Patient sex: F
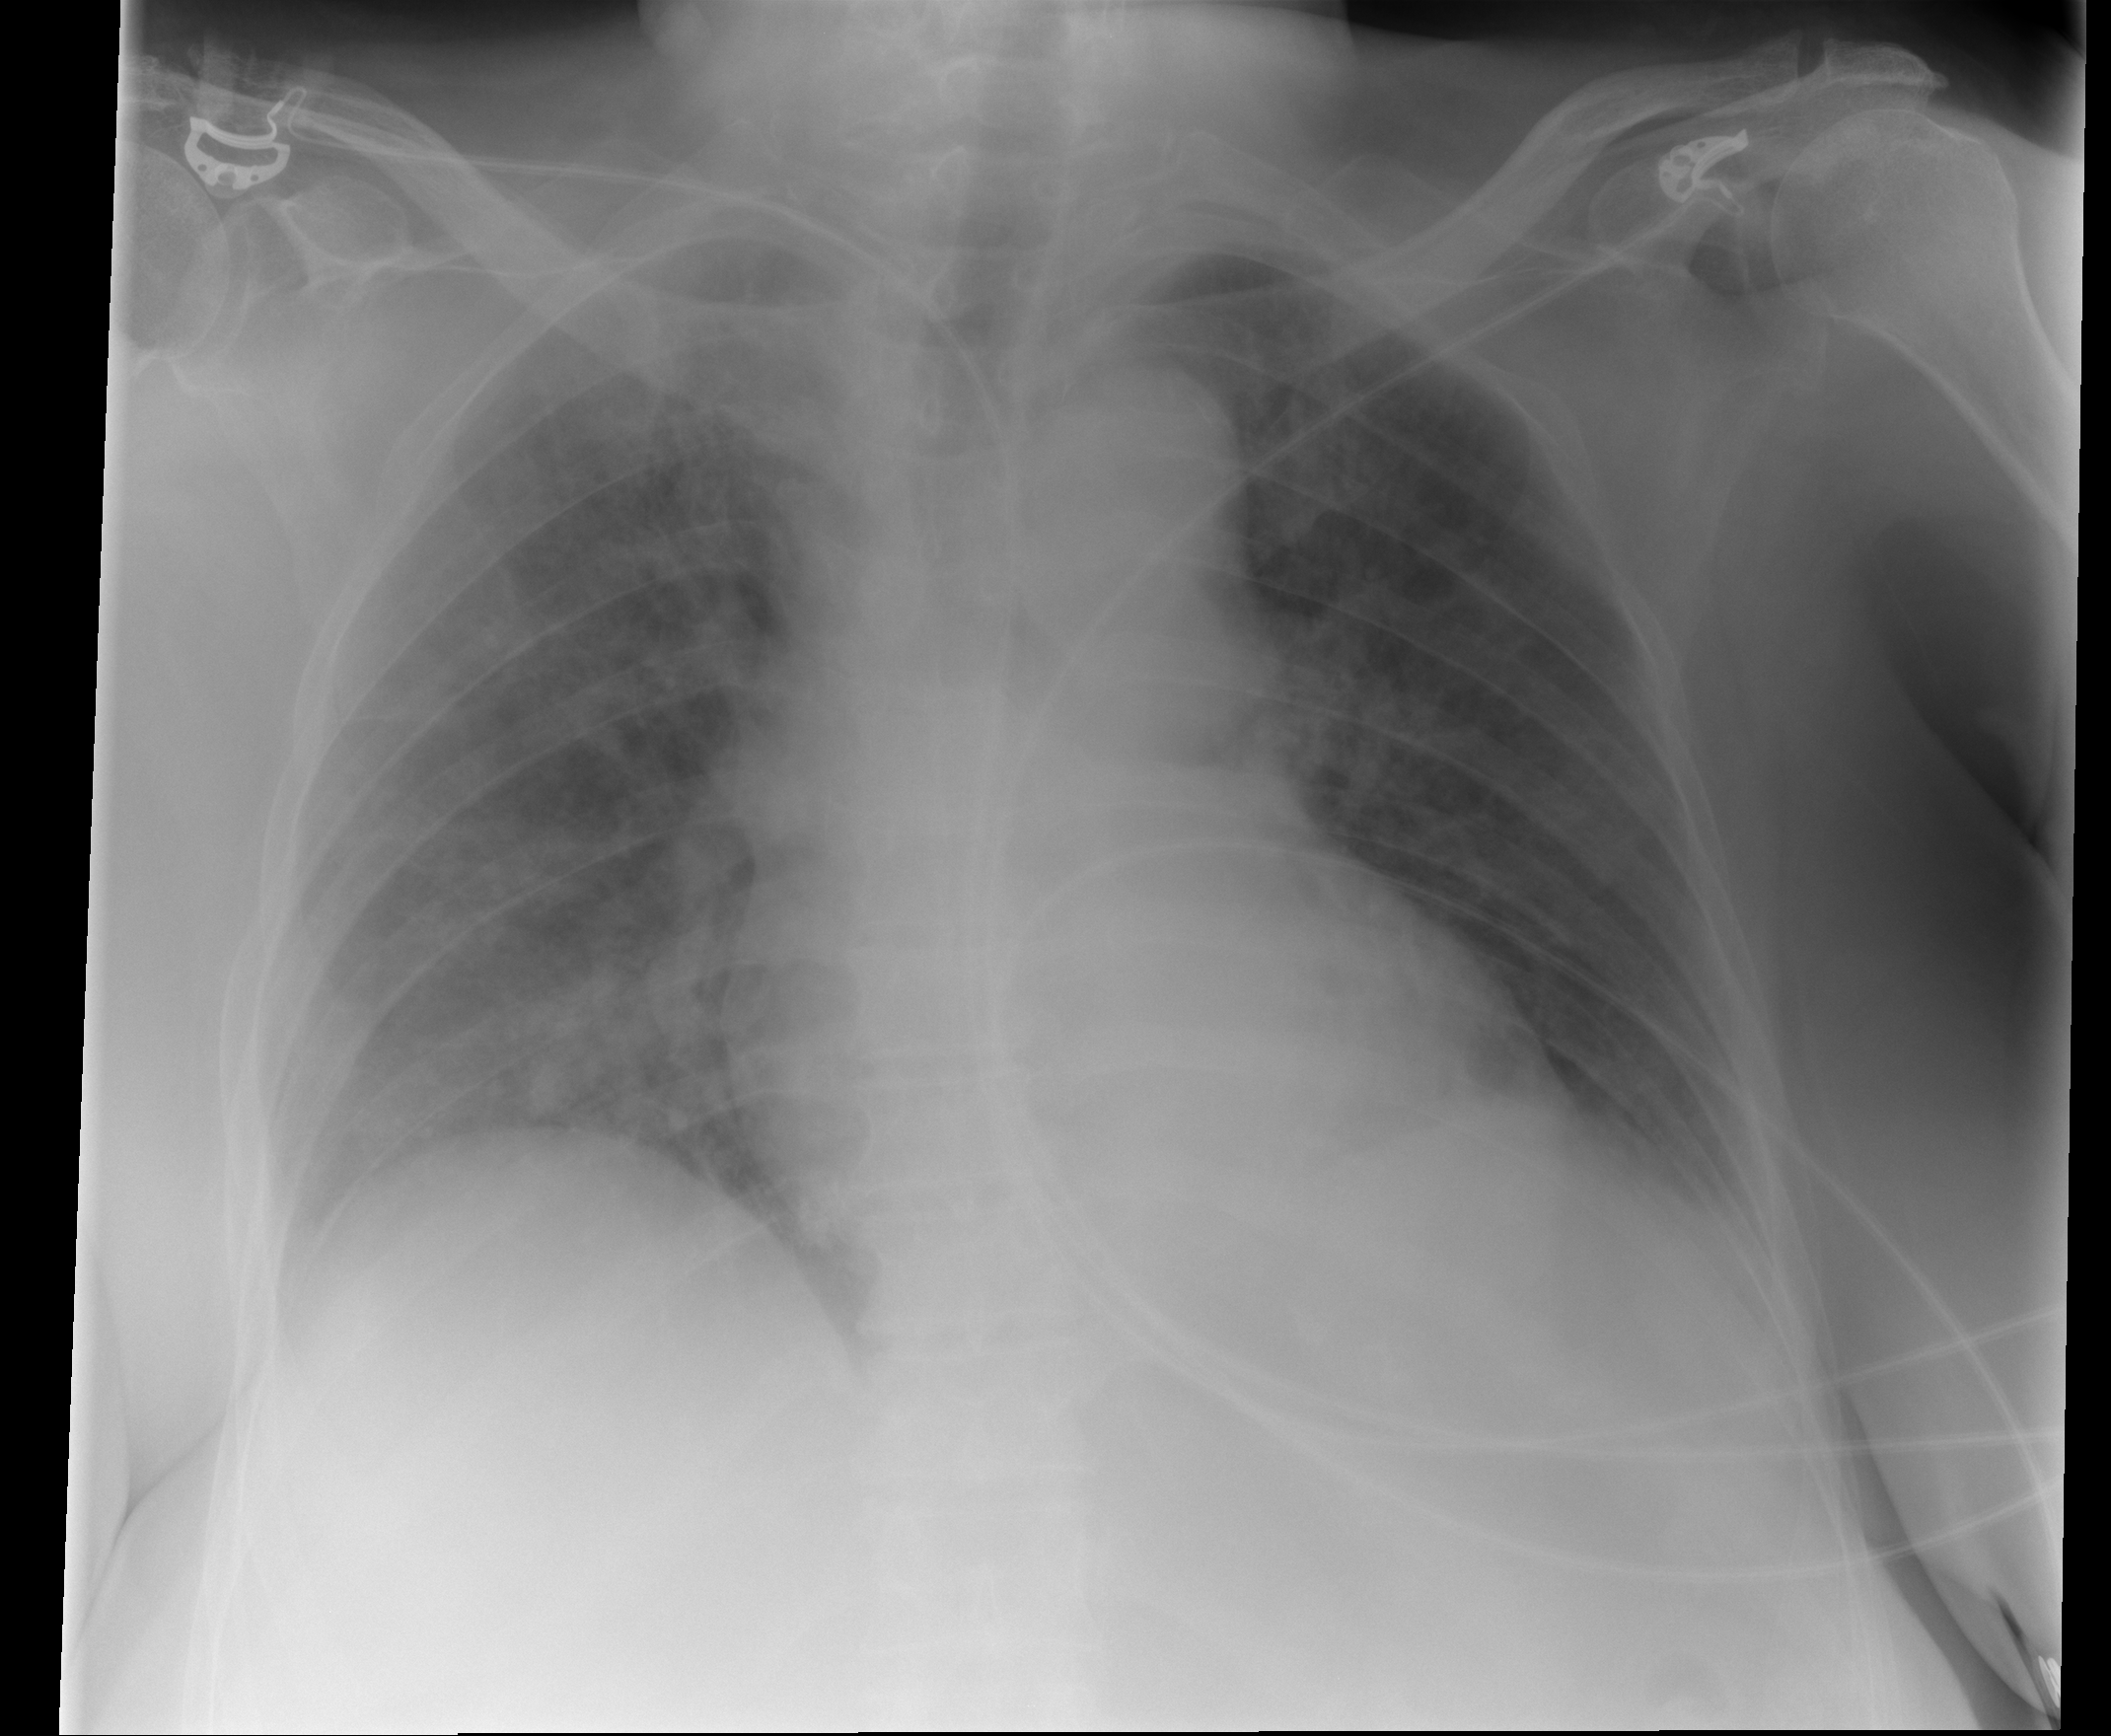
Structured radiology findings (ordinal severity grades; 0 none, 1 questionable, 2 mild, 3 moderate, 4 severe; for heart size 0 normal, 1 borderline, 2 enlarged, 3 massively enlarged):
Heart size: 1
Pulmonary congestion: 2
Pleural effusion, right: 0
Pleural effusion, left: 1
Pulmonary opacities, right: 3
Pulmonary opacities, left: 2
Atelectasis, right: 2
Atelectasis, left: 2